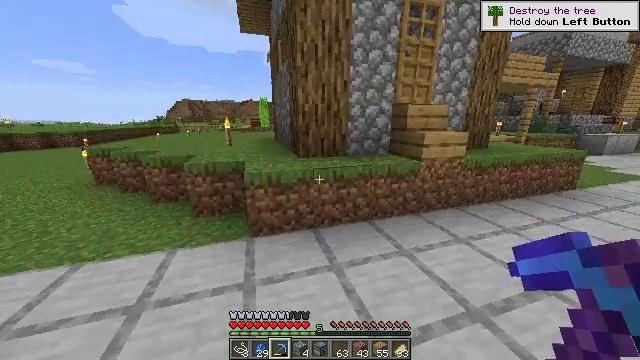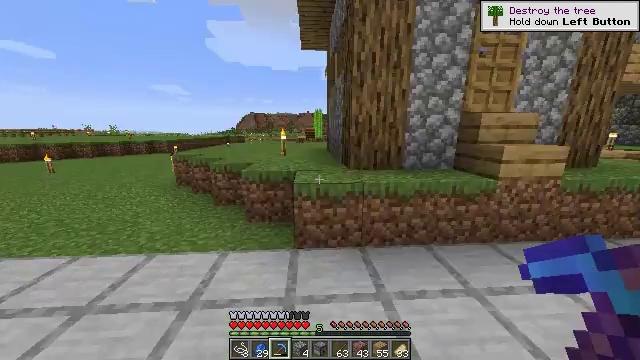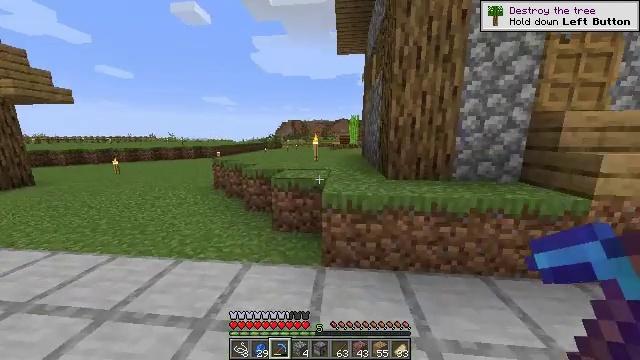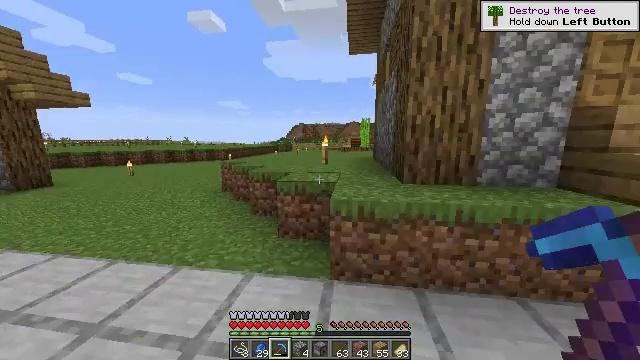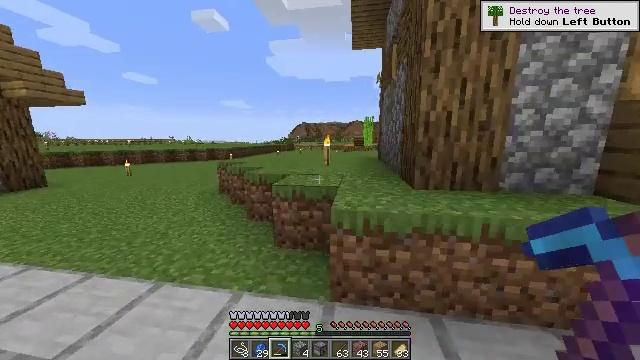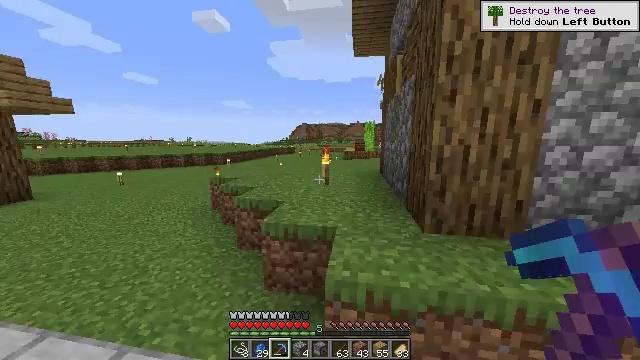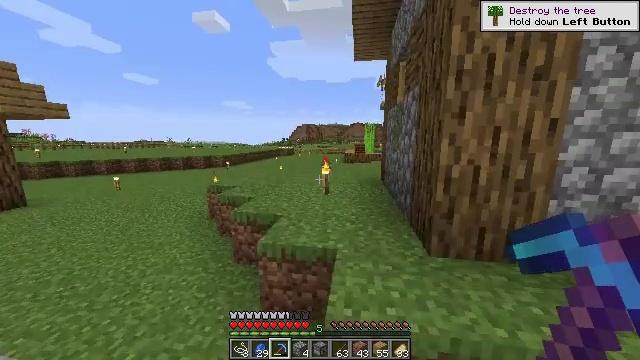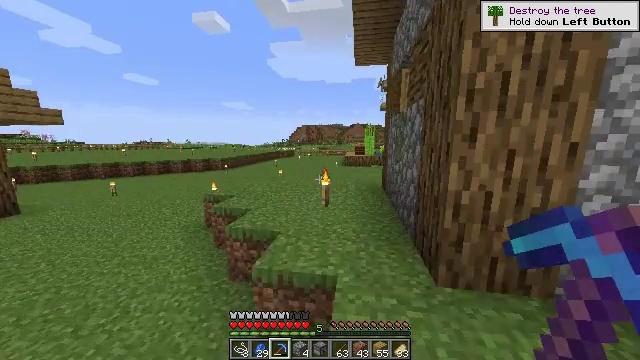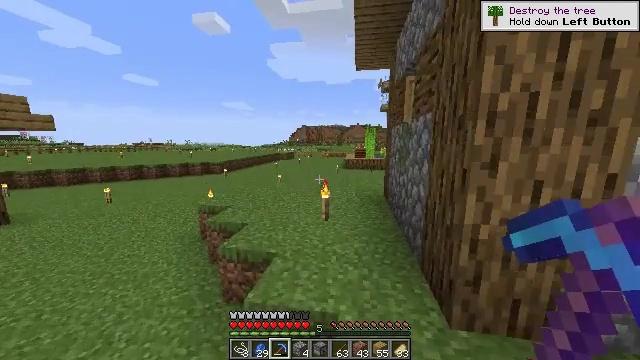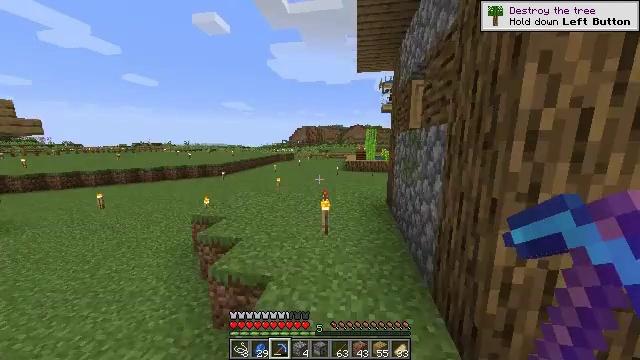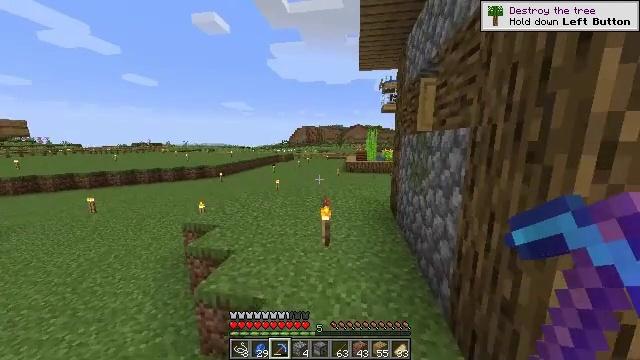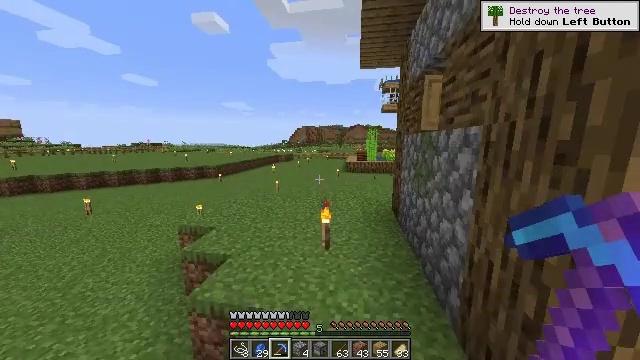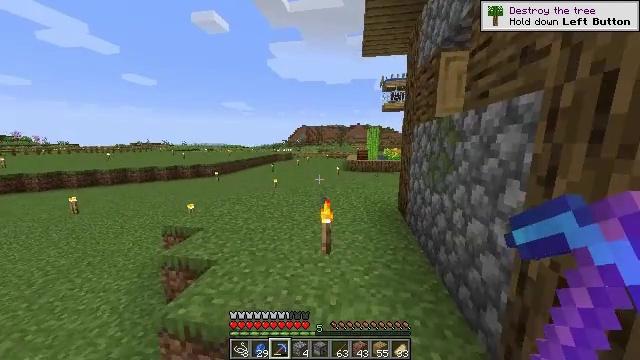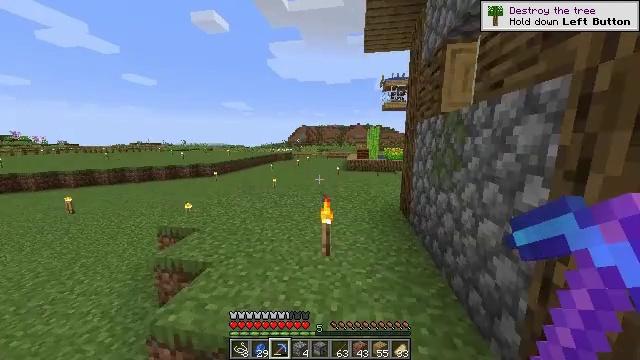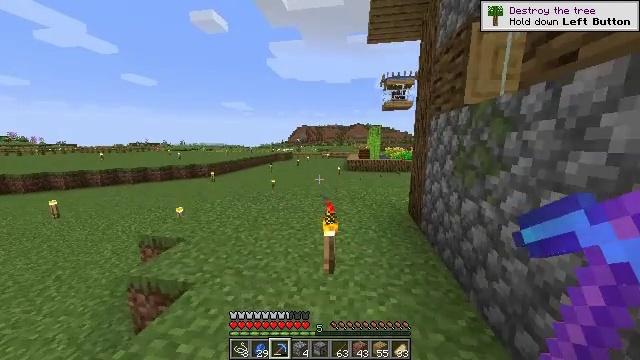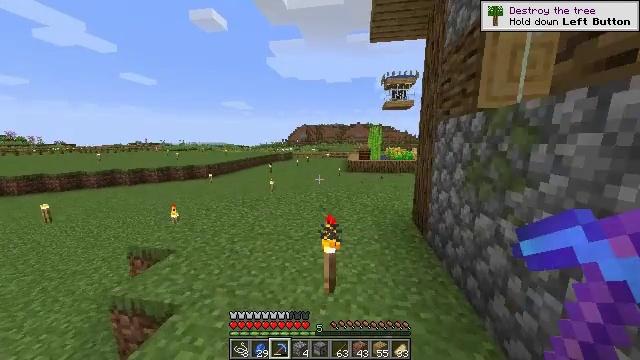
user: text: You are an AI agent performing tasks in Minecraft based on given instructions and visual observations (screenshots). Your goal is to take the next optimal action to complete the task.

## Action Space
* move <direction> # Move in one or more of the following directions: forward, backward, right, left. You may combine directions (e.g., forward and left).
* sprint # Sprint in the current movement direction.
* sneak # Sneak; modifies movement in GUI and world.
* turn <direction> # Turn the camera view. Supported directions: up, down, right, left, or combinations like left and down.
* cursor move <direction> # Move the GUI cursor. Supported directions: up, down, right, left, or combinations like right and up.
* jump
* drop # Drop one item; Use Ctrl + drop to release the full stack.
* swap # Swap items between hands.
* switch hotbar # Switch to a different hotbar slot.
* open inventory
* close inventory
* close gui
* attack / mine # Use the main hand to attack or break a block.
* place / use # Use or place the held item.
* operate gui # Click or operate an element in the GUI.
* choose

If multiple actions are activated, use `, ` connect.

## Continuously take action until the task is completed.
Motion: motion action
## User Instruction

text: Collect sugar cane near water sources.
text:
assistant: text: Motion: move forward, sprint, turn left and up
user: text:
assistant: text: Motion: move forward, sprint, turn left and up
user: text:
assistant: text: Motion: move forward, sprint, turn left
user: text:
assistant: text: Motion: move forward, sprint
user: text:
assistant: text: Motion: move forward, jump
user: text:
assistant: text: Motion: move forward, jump
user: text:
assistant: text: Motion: move forward, jump
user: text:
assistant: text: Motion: move forward, jump
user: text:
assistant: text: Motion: move forward, jump
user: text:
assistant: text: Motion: move forward, jump
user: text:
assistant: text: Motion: move forward, jump
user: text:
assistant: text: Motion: move forward, jump
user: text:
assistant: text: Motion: move forward, jump
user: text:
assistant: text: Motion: move forward, jump
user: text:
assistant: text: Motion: move forward, jump
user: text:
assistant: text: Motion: move forward, sprint, jump
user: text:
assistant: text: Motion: move forward, sprint, jump
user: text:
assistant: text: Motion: move forward, sprint, jump
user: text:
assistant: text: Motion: move forward, sprint, jump
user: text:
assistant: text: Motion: move forward, sprint, jump
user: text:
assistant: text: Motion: move forward, jump
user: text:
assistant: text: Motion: move forward, jump
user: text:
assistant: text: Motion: move forward, jump
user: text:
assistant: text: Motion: move forward, turn right, jump
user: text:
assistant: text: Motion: move forward, turn right, jump
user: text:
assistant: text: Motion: move forward, sprint, turn right and down, jump
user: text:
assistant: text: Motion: move forward, sprint, turn right and down, jump
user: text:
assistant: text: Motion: move forward, sprint, turn right and down, jump
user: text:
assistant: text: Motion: move forward, sprint, turn right, jump
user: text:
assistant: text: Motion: move forward, sprint, jump